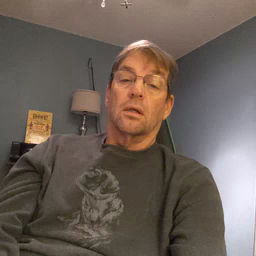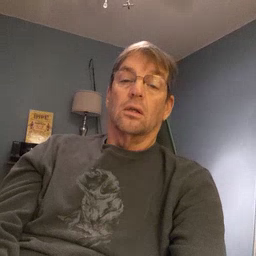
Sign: shhh